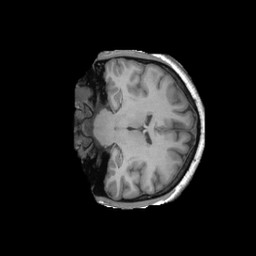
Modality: T1w
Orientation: coronal
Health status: ill
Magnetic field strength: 3 T